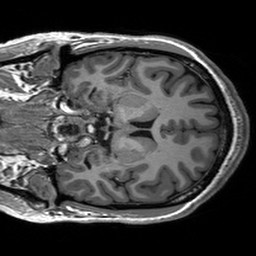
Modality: T1w
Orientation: coronal
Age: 20
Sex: female
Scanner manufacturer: siemens
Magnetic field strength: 3 T
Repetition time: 2.53 s
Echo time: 0.00227 s